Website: home-depot
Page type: billing-address
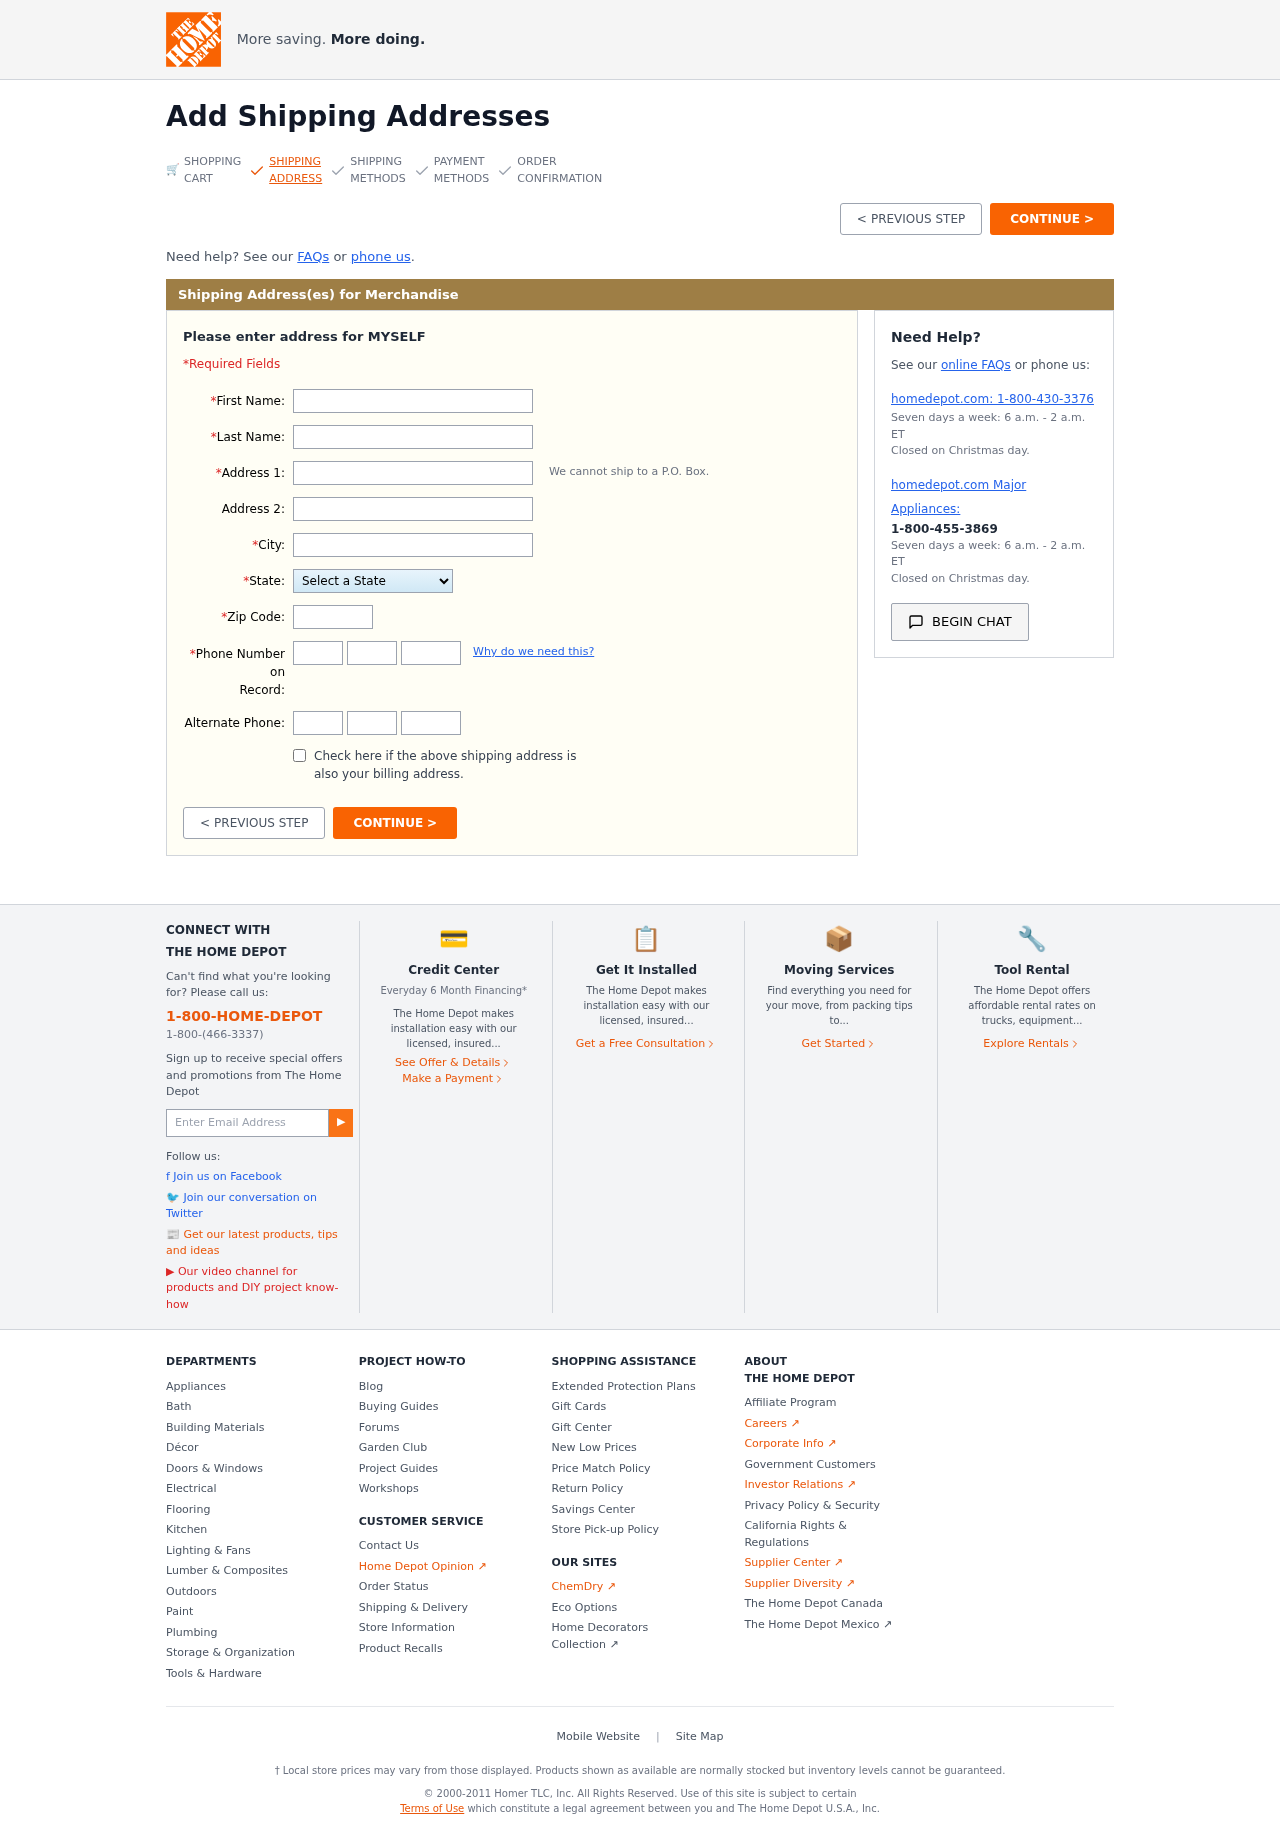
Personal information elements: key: PII_STATE
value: Delaware
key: PII_FIRSTNAME
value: Russell
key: PII_LASTNAME
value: Henderson
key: PII_STREET
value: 1576 Courtney Rest
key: PII_CITY
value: New Johnnytown
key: PII_POSTCODE
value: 18135
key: PII_PHONE_AREA
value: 714
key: PII_PHONE_PREFIX
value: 566
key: PII_PHONE_LINE
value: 0029
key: PII_PHONE_ALT_AREA
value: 814
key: PII_PHONE_ALT_PREFIX
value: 519
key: PII_PHONE_ALT_LINE
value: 8952